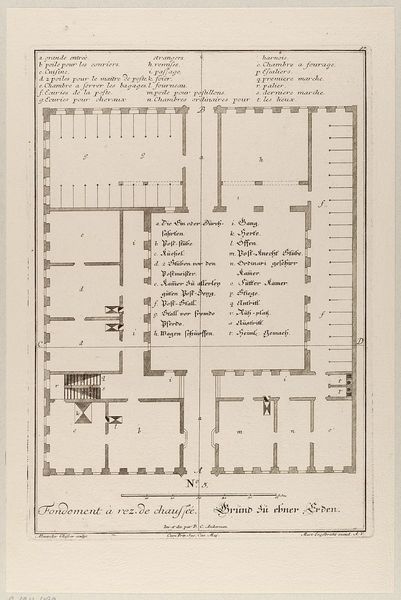
Titel: Grundriss eines Postamtsgebäudes (Erdgeschoss)
Künstler: Martin Engelbrecht
Standort: Hamburg
Institution: Museum für Kunst und Gewerbe Hamburg
Schlagwörter: barock, papier, grafik, graphik, fotografie, photographie, druckgraphik, druckgrafik, radierung, entwurf, plan, grundriss, profanarchitektur, wasserzeichen, postamt, reproduktionen, barockzeit, barockzeitalter, druckerzeugnisse, architekturdarstellungen, gebäudes, ornamentstich, vorlageblätter